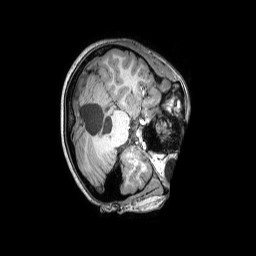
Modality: T1w
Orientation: axial
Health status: ill
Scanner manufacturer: philips
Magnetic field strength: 3 T
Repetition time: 0.00986 s
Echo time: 0.004603 s